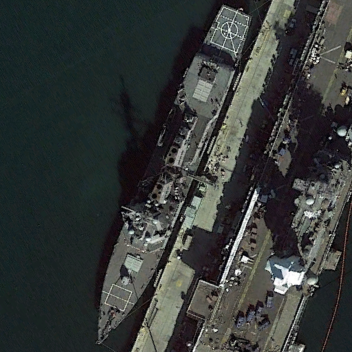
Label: destroyer